Current action and preconditions to check: trajectory_clear

Your task: For each precondition in the list above, predict whether it will hold at this action.

Consider the current scene as observed from the mobile robot's camera, and analyze the predicted future states of all dynamic agents (e.g., people, animals, vehicles, or any moving entities) within the NEXT SECOND.

IMPORTANT: Only answer "very likely" if you are absolutely certain—based on strong, clear evidence—that a dynamic agent will violate the precondition in the predicted future state. Do NOT answer "very likely" for unlikely, ambiguous, or low-probability risks.

Ask yourself for each precondition: Is there a high probability, with clear and convincing evidence, that the predicted future states of any dynamic agent will interfere with the predicted future state of the currently executing action within the NEXT SECOND, causing that precondition to fail?

Assess the risk level based on these predictions. Use "likely" or "very likely" if motions create a clear risk of interference.

Use "neutral" or "improbable" if agents are nearby but their predicted paths are clearly diverging or non-conflicting.

Failure Risk Categories: "very improbable", "improbable", "neutral", "likely", "very likely"

Answer Format: Output ONLY the probability_of_failure value from these categories: "very improbable", "improbable", "neutral", "likely", "very likely"

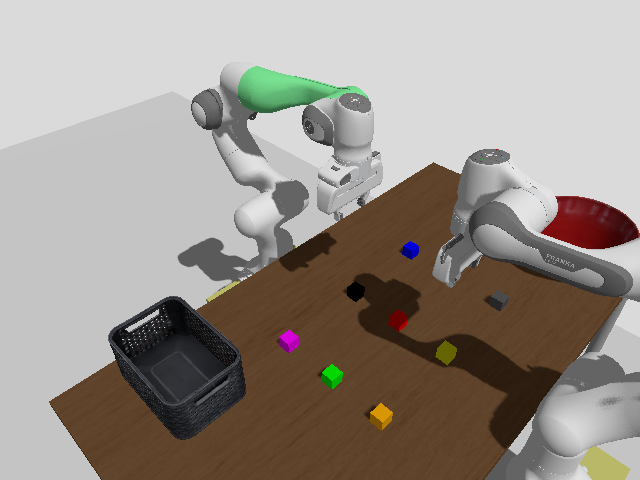

Answer: improbable